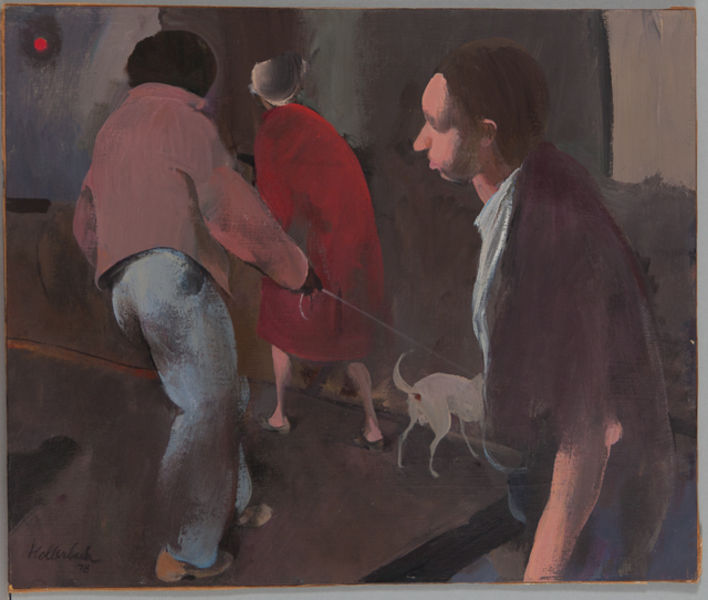
Titel: Street Crossing, Street Crossing
Künstler: Serge Hollerbach
Standort: Amherst (Massachusetts, USA)
Institution: Mead Art Museum, Amherst College
Schlagwörter: blue, hat, men, people, red, dark, expressionism, face, figurative, painting, portrait, woman, old woman, pink, brown, pavement, profile, man, sun, night, purple, shadow, coat, elderly, dog, graphic, leash, walking, jacket, storm, wind, clothes, diagonal, dot, back, pants, shoe, shoes, legs, paint, darkness, gestural, street scene, cropping, cropped, jeans, elbow, boardwalk, lead, brushmarks, strangers, figurative painting, nostalgia